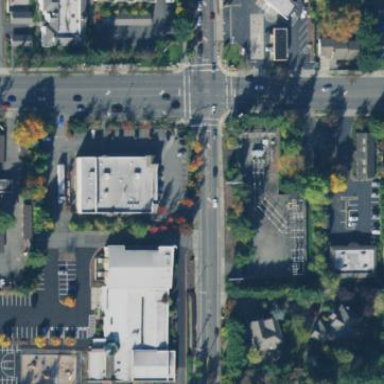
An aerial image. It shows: Retail area.